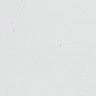
Metastatic tissue present: no